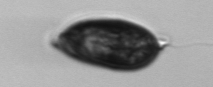
Label: Prorocentrum_micans